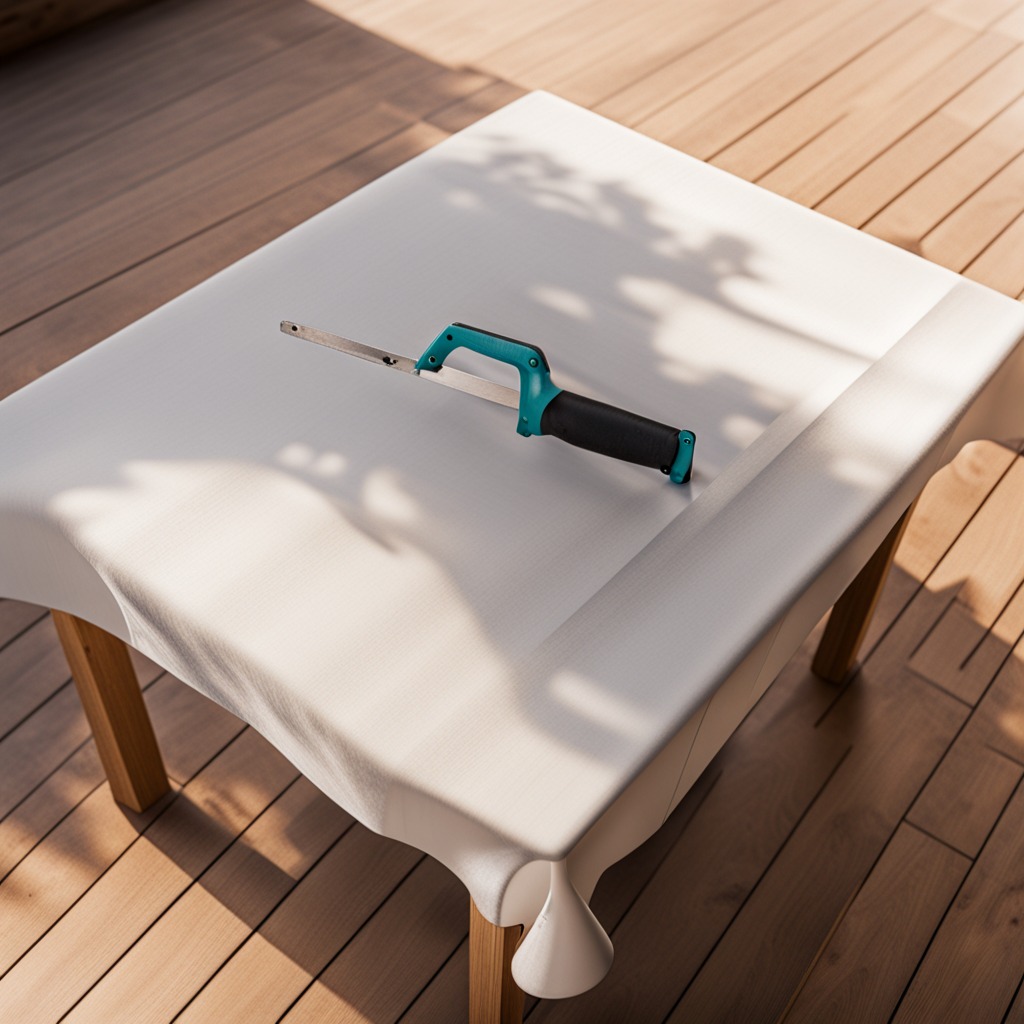
A handheld metal saw is lying on a wooden table.